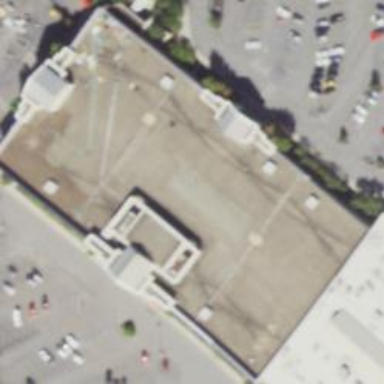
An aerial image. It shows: Department store building.